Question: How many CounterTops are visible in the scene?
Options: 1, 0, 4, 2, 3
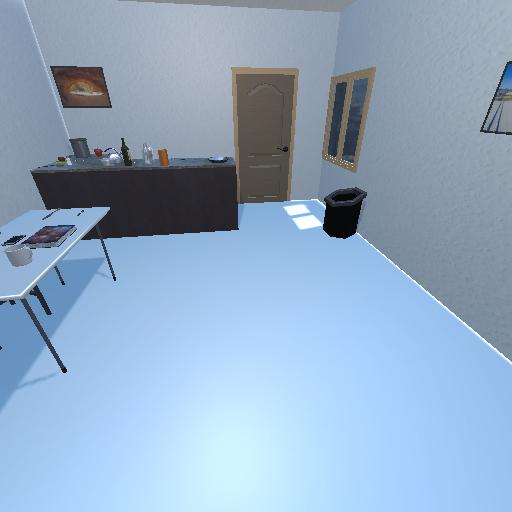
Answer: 1